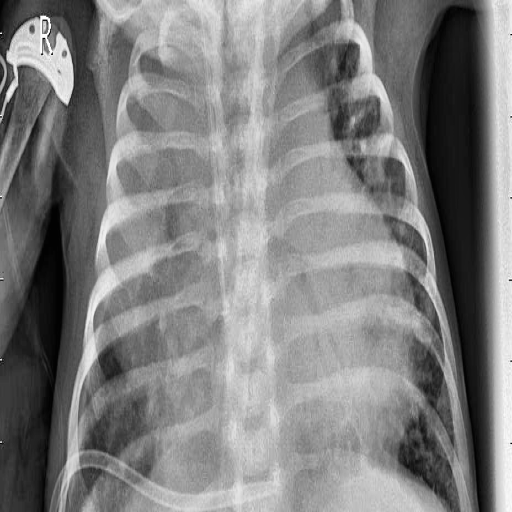
Finding: PNEUMONIA